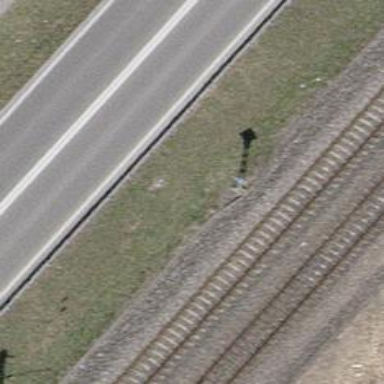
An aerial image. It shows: Railway milestone.